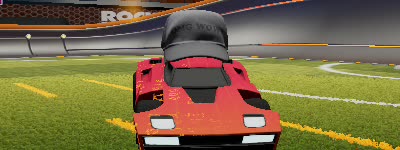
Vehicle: breakout